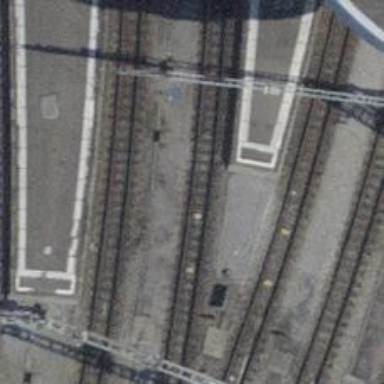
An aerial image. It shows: Narrow-gauge railway siding with electrified contact lines. It has one track.